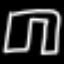
Label: pants